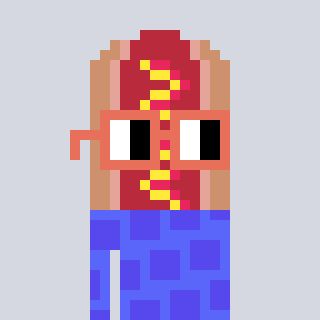
a pixel art character with square orange glasses, a hotdog-shaped head and a purple-colored body on a cool background